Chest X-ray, AP view. Patient: 47 years old, sex M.
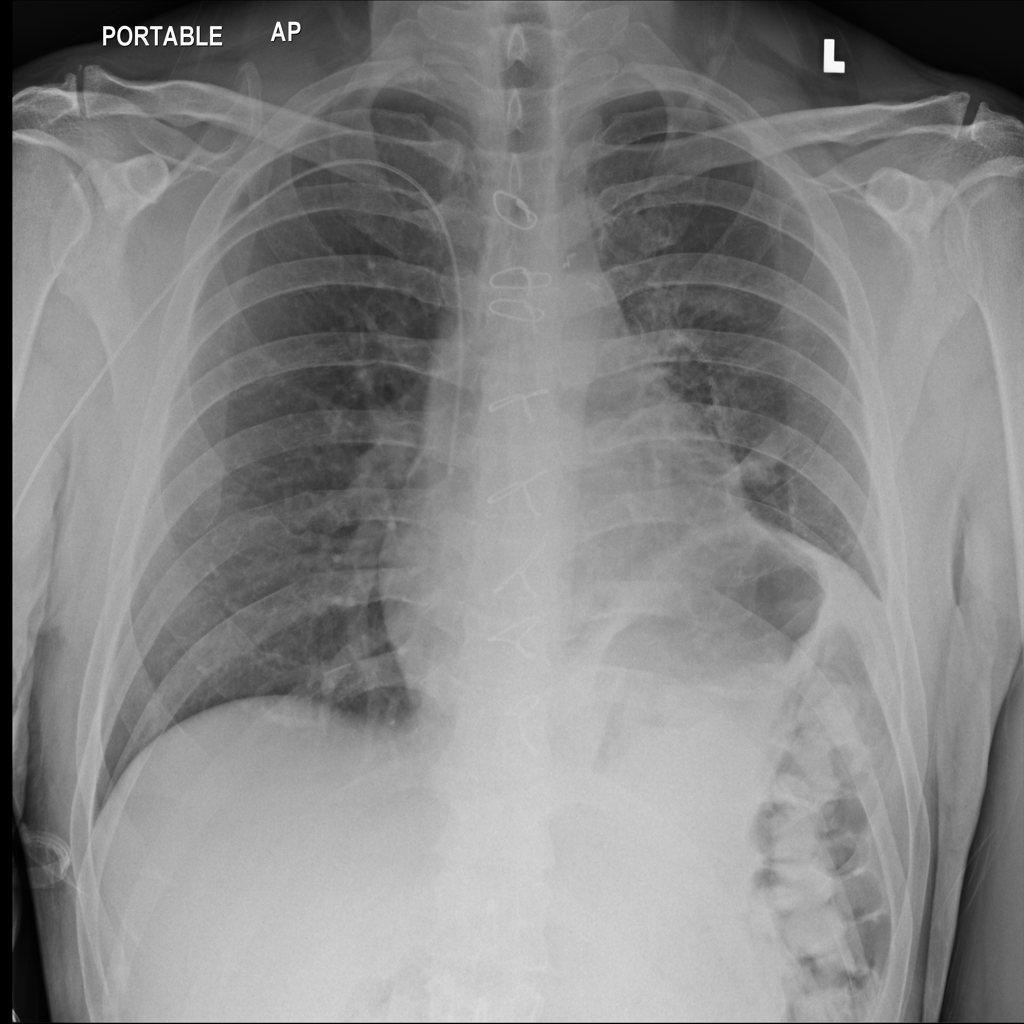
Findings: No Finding